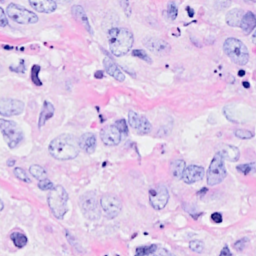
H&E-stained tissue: Breast